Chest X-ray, PA view. Patient: 47 years old, sex F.
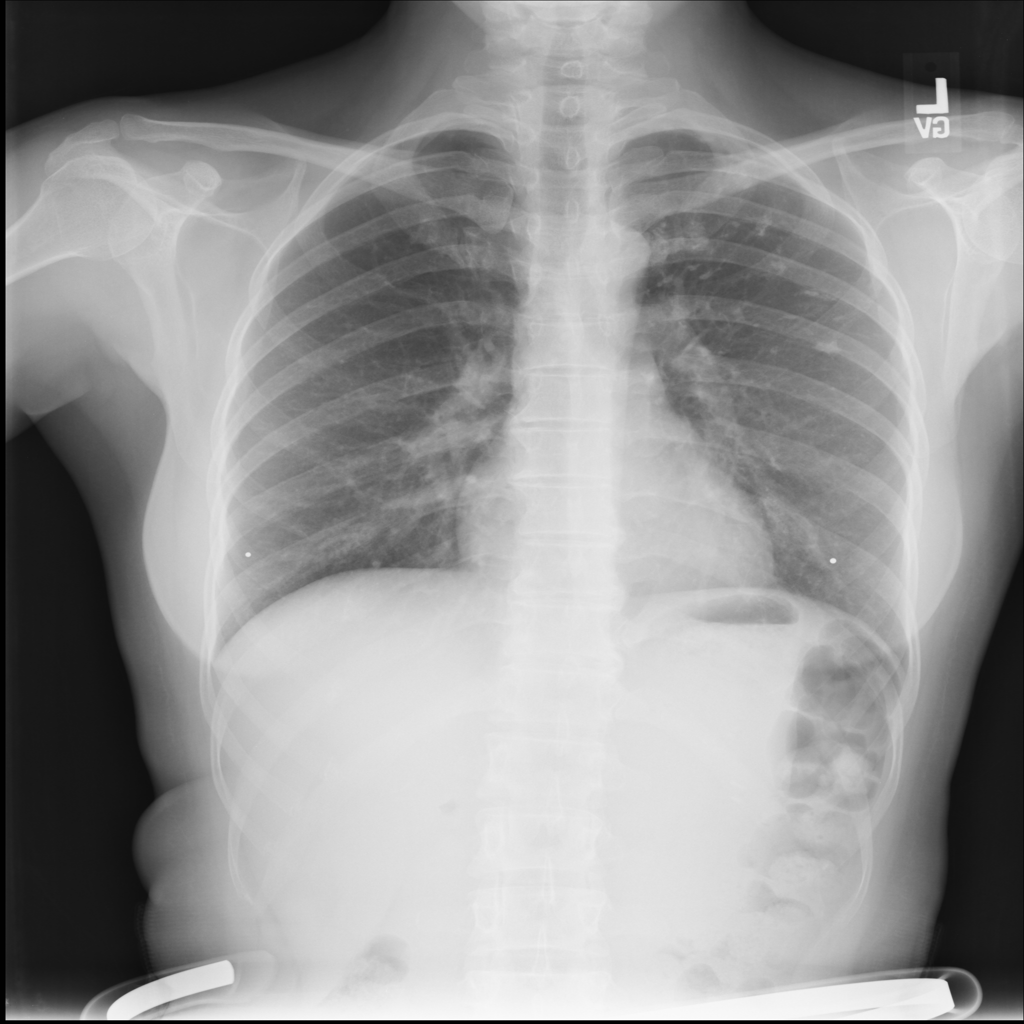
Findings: Consolidation, Nodule